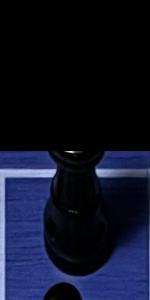
Label: Queen_Black